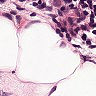
Metastatic tissue present: no